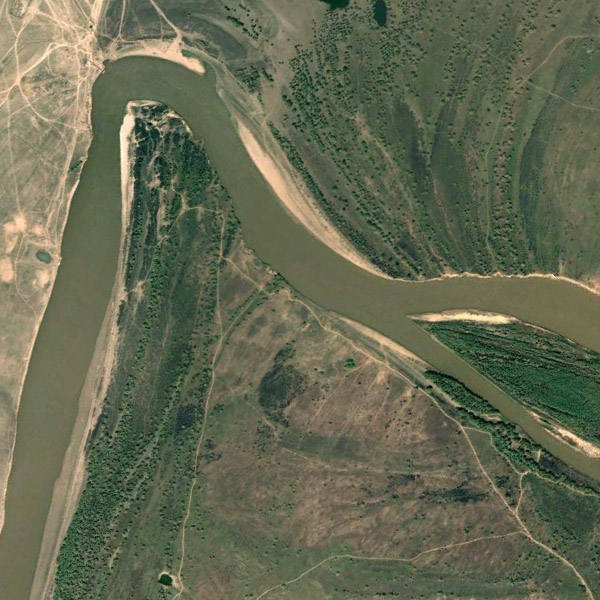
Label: River